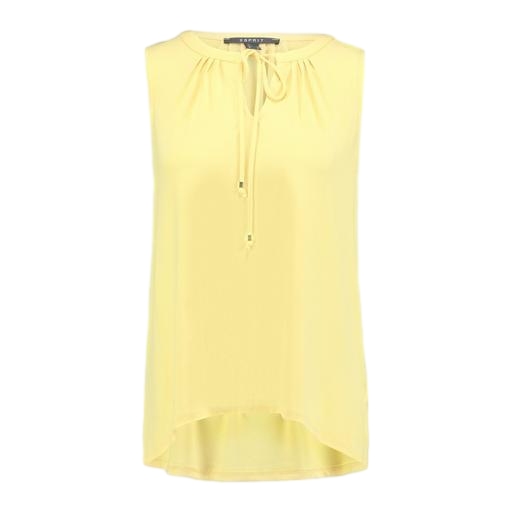
yellow high-low top, yellow tie front top, sleeveless top tie neck, white background